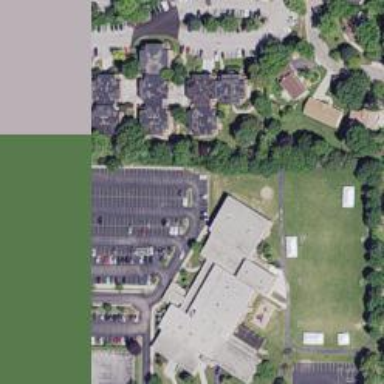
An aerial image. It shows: Community center that serves as club home within building.